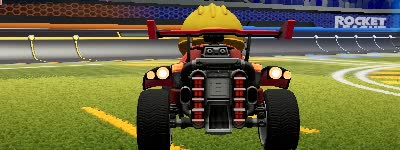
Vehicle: octane